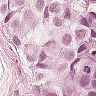
Metastatic tissue present: yes